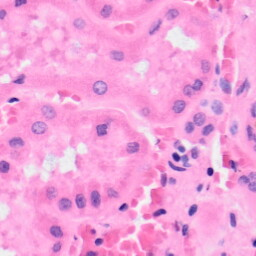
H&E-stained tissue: Kidney